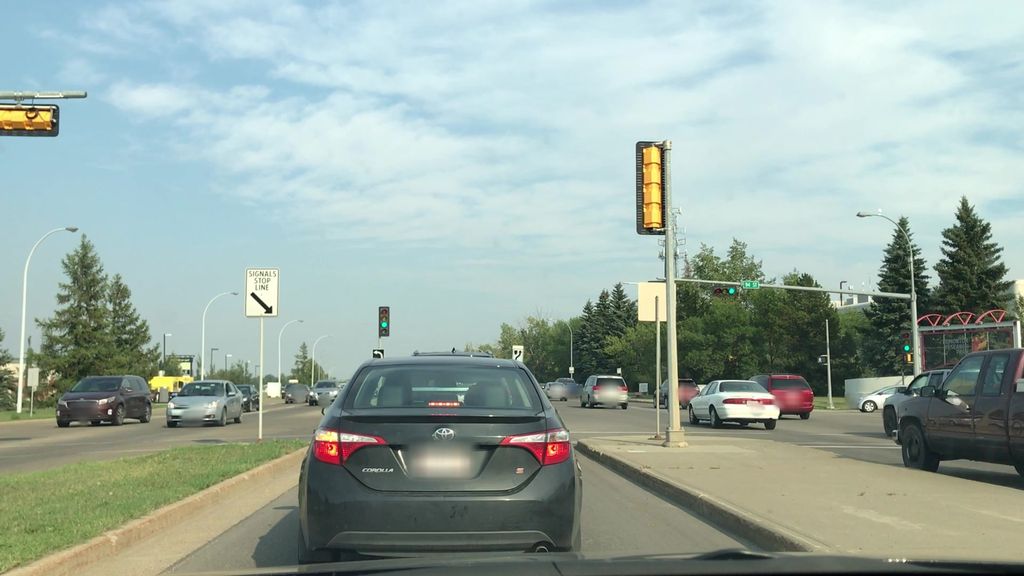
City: edmonton